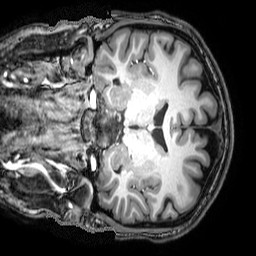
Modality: T1w
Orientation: sagittal
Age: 23
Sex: male
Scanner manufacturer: philips
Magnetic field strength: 3 T
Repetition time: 8.186 s
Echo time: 3.752 s